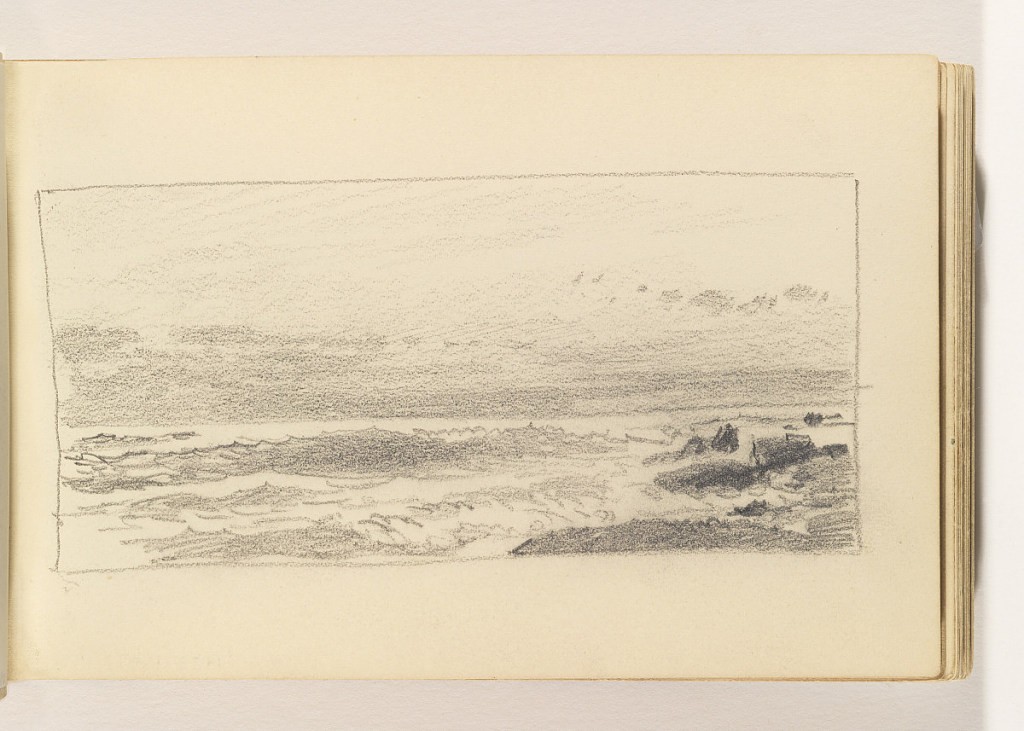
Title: Calm Shoreline with Small Rocks
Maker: William Trost Richards, American, 1833–1905
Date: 1885–90
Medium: Graphite on cream wove paper, bound
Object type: Sketchbook folio
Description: Shoreline with small rocks at left in foreground. Calm ocean with small waves.